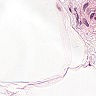
Metastatic tissue present: no